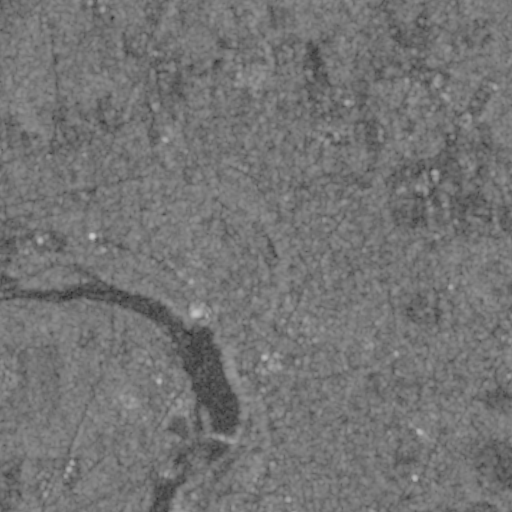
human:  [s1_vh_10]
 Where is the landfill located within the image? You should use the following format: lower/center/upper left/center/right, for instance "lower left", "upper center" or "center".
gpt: The landfill is located in the lower right of the image.
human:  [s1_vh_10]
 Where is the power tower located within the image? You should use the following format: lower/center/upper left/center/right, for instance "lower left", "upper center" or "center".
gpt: The power tower is located in the left of the image.
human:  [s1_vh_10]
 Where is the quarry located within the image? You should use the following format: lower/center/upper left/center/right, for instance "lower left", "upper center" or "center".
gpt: The quarry is located in the lower left of the image.
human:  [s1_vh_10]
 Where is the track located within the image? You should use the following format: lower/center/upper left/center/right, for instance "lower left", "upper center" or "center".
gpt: The track is located in the center right of the image.
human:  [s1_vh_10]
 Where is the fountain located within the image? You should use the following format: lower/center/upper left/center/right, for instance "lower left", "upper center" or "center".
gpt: The fountain is located in the lower center of the image.
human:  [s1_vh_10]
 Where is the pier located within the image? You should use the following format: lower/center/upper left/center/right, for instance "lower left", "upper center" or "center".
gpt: The pier is located in the lower center of the image.
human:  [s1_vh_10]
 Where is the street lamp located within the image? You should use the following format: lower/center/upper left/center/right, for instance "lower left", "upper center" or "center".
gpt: The street lamp is located in the lower center of the image.
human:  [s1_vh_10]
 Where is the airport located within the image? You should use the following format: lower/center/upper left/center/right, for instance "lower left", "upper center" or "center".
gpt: There is no airport in the image.

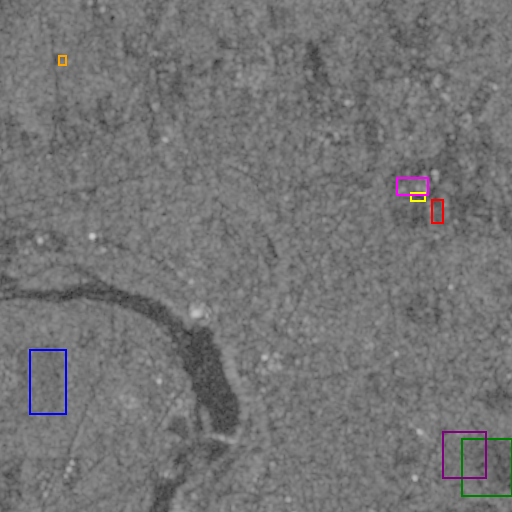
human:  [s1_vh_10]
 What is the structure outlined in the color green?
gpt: The structure outlined in green is a landfill.
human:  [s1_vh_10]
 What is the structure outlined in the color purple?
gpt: The structure outlined in purple is a park.
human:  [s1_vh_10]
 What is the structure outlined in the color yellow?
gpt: The structure outlined in yellow is a parking lot.
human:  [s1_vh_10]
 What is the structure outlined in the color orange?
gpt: The structure outlined in orange is a power substation.
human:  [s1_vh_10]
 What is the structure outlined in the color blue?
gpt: The structure outlined in blue is a quarry.
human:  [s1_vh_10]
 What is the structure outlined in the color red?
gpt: The structure outlined in red is a track.
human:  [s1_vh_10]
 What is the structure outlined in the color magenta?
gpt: The structure outlined in magenta is a building.
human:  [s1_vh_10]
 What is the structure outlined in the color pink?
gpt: There is no pink outline.